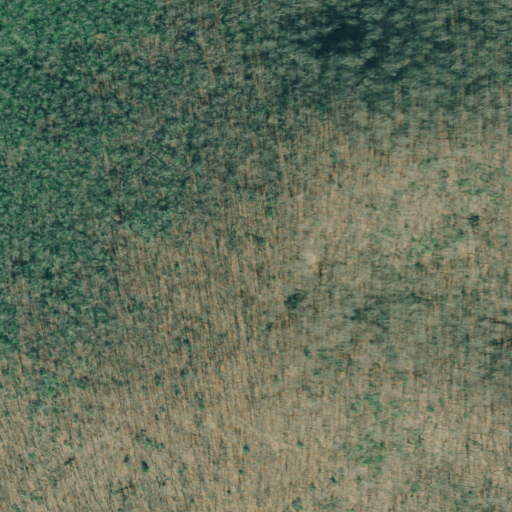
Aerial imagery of mountain in Georgia named Towns Mountain containing deciduous forest, mixed forest, and open development